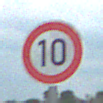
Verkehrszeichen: Geschwindigkeit10
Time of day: MorningAfternoon
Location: Outdoor (Nature)
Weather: PartlyCloudy
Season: NotSpecified
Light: Natural